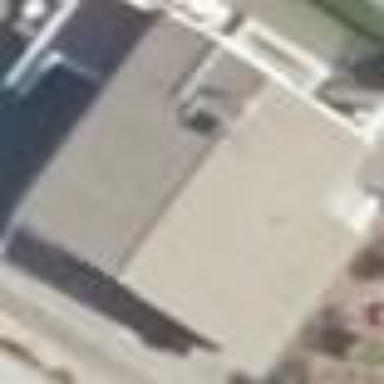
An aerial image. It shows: House with gabled roof oriented across. The roof is grey in color.